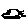
Label: car